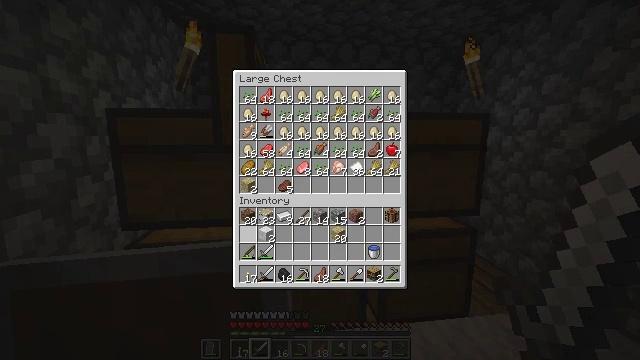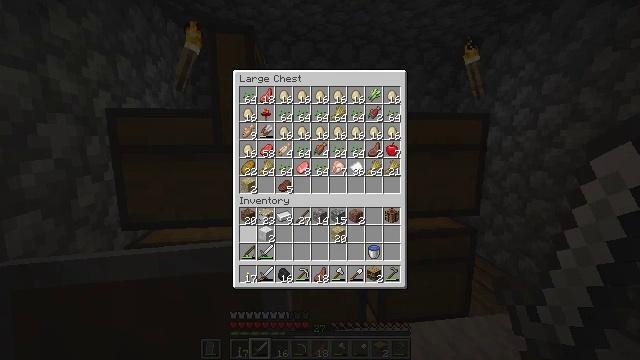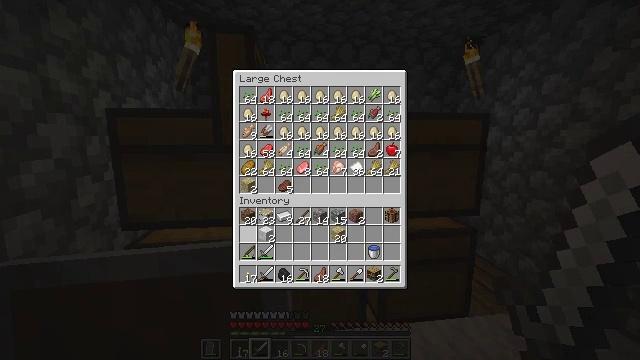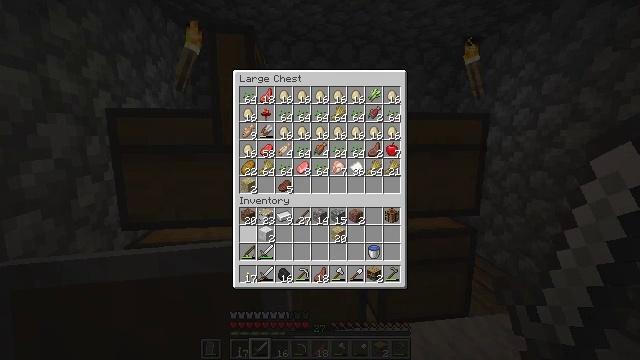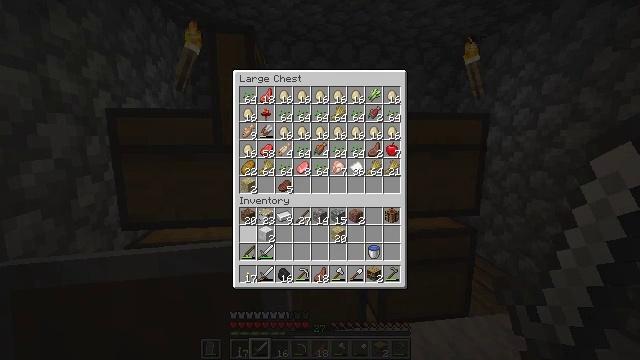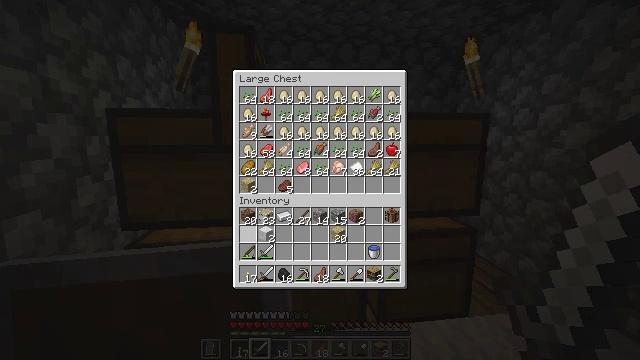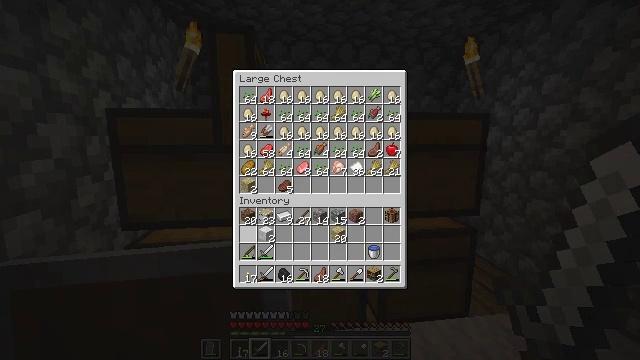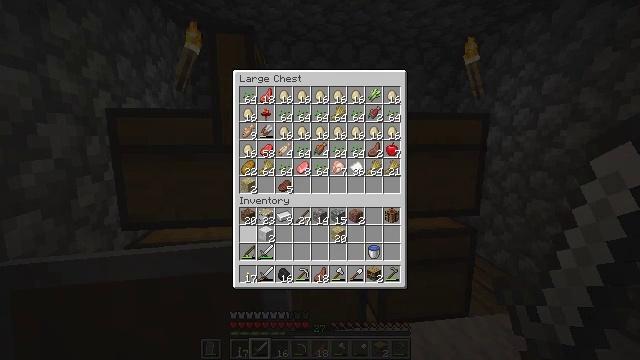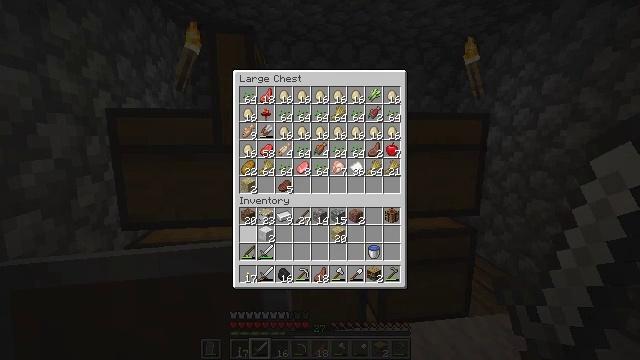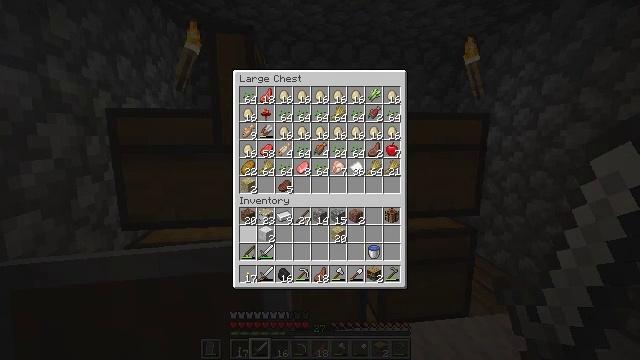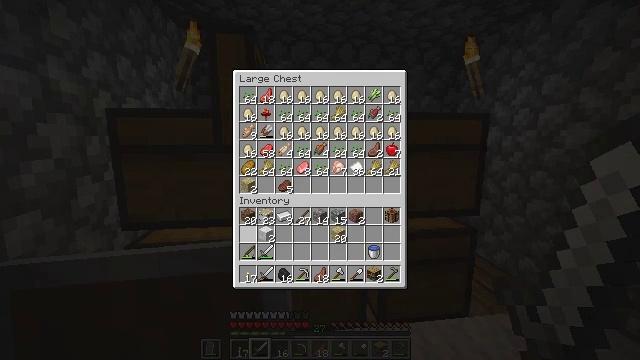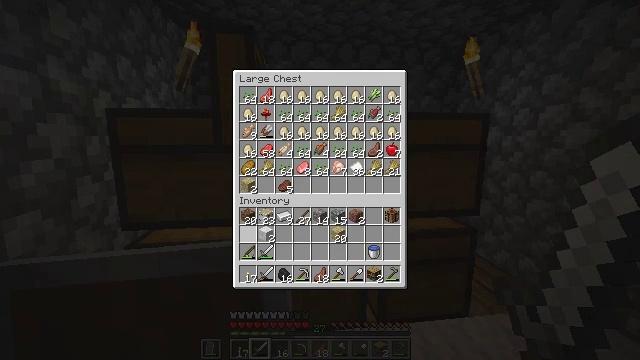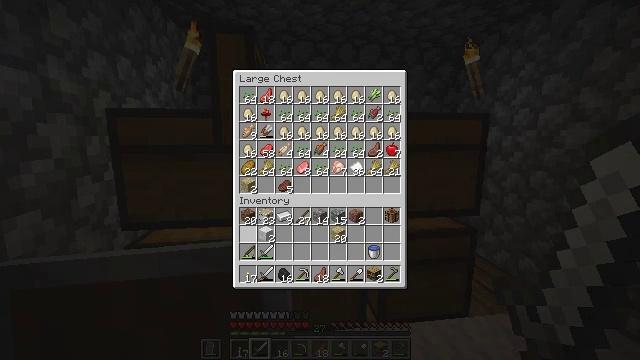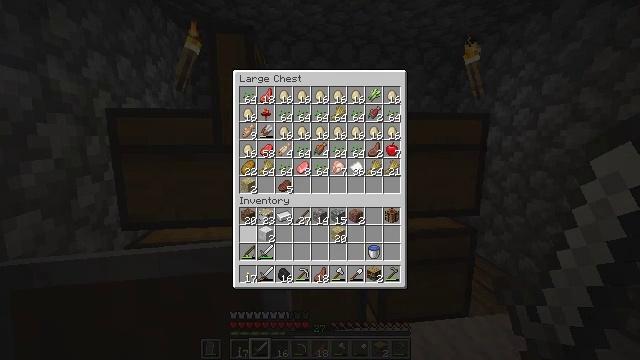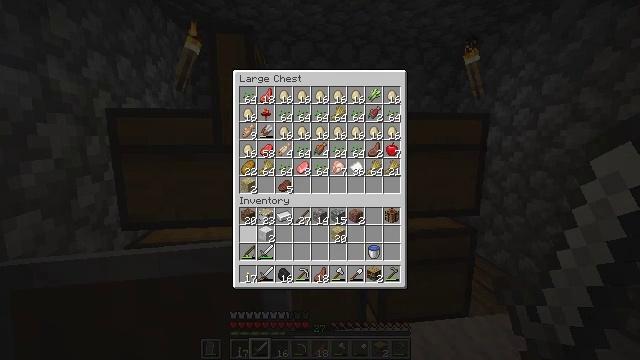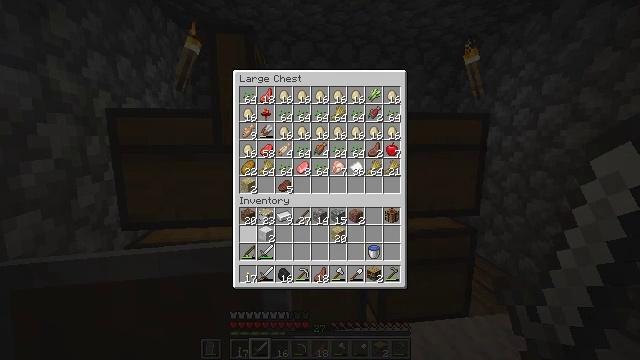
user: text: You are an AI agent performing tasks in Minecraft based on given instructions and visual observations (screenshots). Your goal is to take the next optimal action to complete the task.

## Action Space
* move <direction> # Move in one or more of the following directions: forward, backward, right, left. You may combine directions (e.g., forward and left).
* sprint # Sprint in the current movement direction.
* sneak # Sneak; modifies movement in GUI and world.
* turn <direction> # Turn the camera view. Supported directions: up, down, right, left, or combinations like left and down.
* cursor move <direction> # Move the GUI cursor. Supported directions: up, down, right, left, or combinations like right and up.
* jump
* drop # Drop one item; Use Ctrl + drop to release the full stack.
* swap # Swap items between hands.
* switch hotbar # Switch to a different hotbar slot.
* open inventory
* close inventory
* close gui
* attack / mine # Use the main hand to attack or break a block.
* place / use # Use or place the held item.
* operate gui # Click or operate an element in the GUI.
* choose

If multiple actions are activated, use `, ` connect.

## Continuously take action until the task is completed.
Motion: motion action
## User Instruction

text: Smelt some stone using a furnace.
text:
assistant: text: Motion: no_op
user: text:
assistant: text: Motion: no_op
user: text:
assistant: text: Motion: no_op
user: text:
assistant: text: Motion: no_op
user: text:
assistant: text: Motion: no_op
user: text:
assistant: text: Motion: no_op
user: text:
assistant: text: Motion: no_op
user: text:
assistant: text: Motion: no_op
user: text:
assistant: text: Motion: no_op
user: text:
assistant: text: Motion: no_op
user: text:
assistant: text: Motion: no_op
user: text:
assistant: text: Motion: no_op
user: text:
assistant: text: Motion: no_op
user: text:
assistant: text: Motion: no_op
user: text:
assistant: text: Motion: no_op
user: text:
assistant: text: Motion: no_op
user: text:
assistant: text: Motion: no_op
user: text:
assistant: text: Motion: no_op
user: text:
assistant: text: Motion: no_op
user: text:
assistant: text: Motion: no_op
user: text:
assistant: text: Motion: no_op
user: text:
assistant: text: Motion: no_op
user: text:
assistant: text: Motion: no_op
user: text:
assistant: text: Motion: no_op
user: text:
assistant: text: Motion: no_op
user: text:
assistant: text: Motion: no_op
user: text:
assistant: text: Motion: no_op
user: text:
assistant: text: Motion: no_op
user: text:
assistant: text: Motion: no_op
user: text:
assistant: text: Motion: no_op